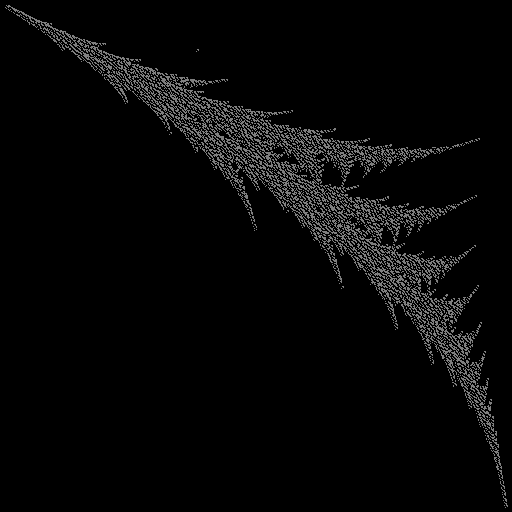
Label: umbrellafern